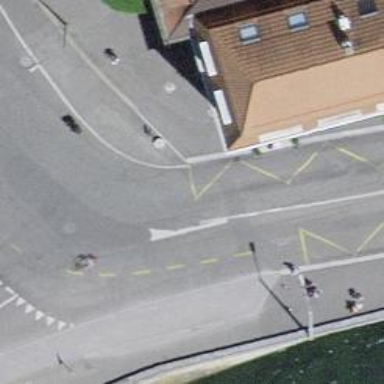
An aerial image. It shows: Asphalt living street with sidewalks on both sides.